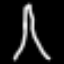
Label: The Eiffel Tower